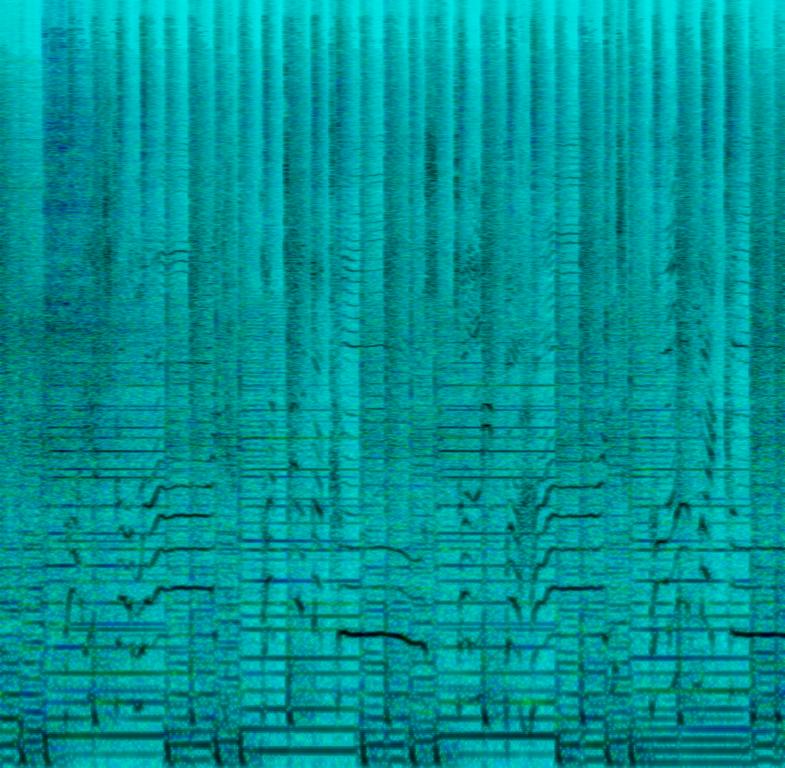
The Rock song features a passionate male vocal, alongside harmonizing male vocals, singing over wide electric guitar melody, groovy bass guitar, punchy kick and snare hits and some shimmering cymbals. It sounds energetic and kind of addictive thanks to those harmonizing vocals - like something you would hear on a radio during the 00s.